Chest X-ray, PA view. Patient: 68 years old, sex M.
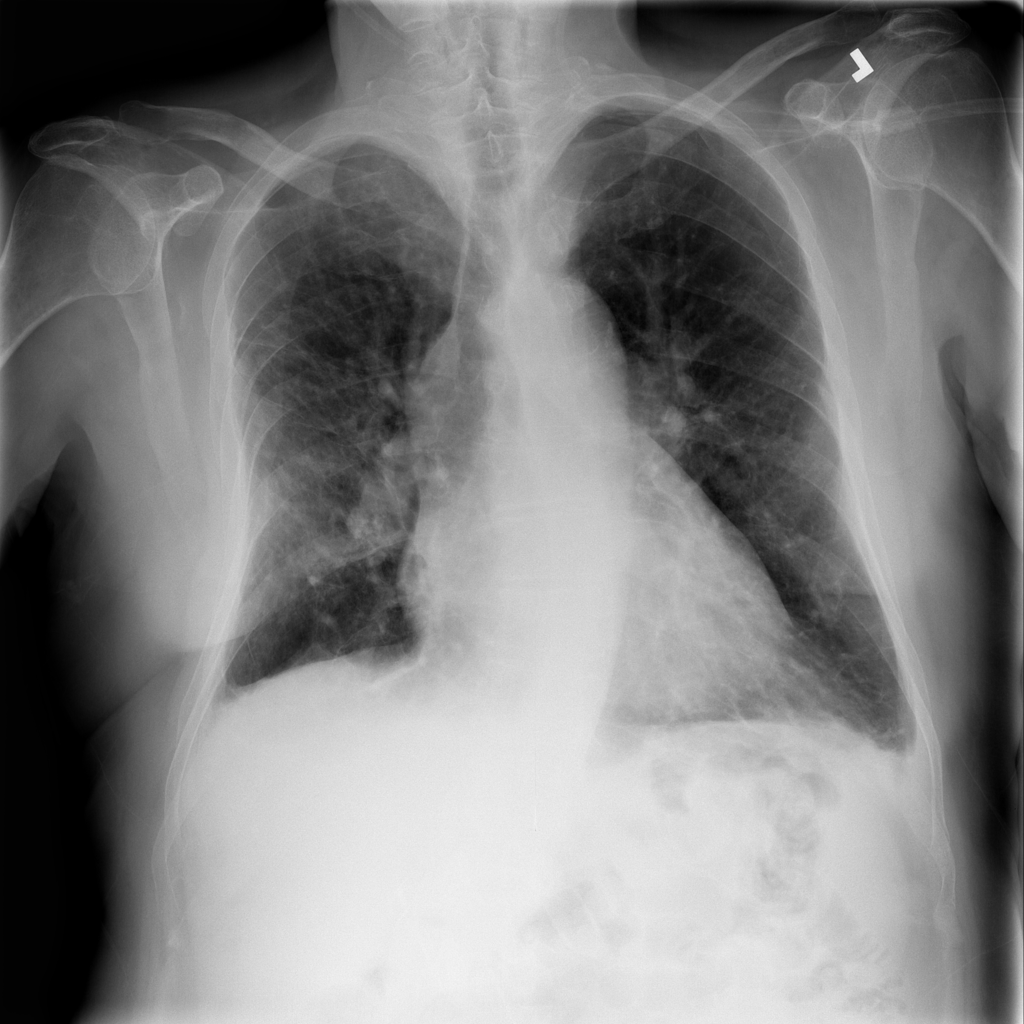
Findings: Atelectasis, Effusion, Infiltration